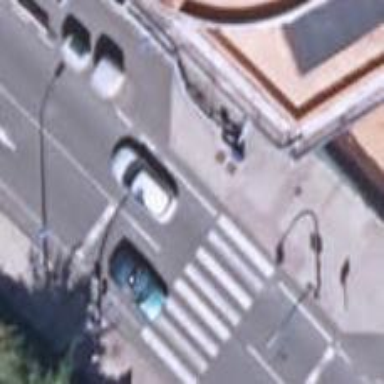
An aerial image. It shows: Zebra crossing for pedestrians.